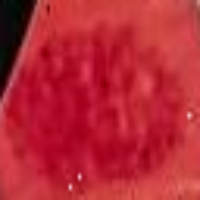
Label: prophase